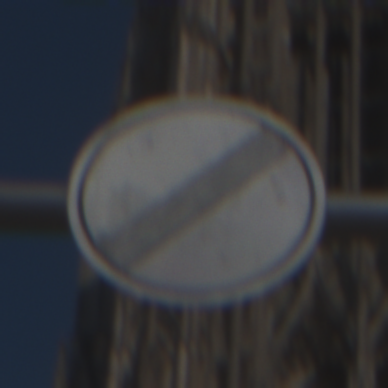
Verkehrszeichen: EndeSaemtlicherBegrenzungen
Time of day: MorningAfternoon
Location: Outdoor (Urban)
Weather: Clear
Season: NotSpecified
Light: Natural